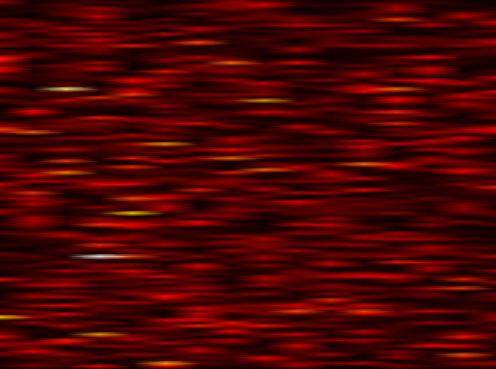
Label: FBMC